Question: I have the following code that I want to modify so that the tbody can have a scrollbar without the thead moving:
'''
<table class="sortable">
<thead border="0" cellspacing="0" cellpadding="2" align="left" style="position:relative; bottom:-3px; left:0px;">
<tr>
<%
For i = 0 to Ubound(hdVals)
if i = 0 then
response.Write "<td class=""symbollng"" valign=""bottom"" style=""border-right:0px; border-left:0px;"">" & hdVals(i) & "</td>" & vbnewline
elseif i = 1 then
response.Write "<td class=""close-hd"" valign=""bottom"">" & hdVals(i) & "</td>" & vbnewline
else
dstrVals(i-2,0) = hdVals(i)
response.Write "<td class=""col-hd-wd"" valign=""bottom"">" & hdVals(i) & "</td>" & vbnewline
end if
Next
%>
</tr>
</thead>
<tbody class="scrollContent">
<%
EO = "odd"
For i = 1 to Ubound(tmpRows)-1
if EO = "odd" then
response.Write "<tr class=""grey"">" & vbnewline
else
response.Write "<tr>" & vbnewline
end if
tmpRowVals1 = split(tmpRows(i),"=")
tmpRowVals = split(tmpRowVals1(1),":")
For j = 0 to Ubound(tmpRowVals)
if j = 0 then
response.Write "<td class=""symbollng""><span title=""" & tmpRowVals(j) & """>" & tmpRowVals(j) & "</span></td>" & vbnewline
elseif j = 1 then
if trim(tmpRowVals(j)) = "" then
response.Write "<td class=""close"">&nbsp;</td>" & vbnewline
else
response.Write "<td class=""close""><span title=""" & tmpRowVals(j) & """>" & tmpRowVals(j) & "</span></td>" & vbnewline
end if
else
Call addToDistChart(j-2,tmpRowVals(j))
gTime = hdVals(j)
response.Write getCellColorWithClick(curlv(tmpRowVals(j)),tmpRowVals(0),gSec,gChar,gTime)
end if
Next
response.Write "</tr>" & vbnewline
if EO = "odd" then
EO = "even"
else
EO = "odd"
end if
Next
%>
</tbody>
</table>
'''
Here is a picture of the design I have so far for the table:

Hopefully its a small edit in my code since dealing with tables has been a pain :(
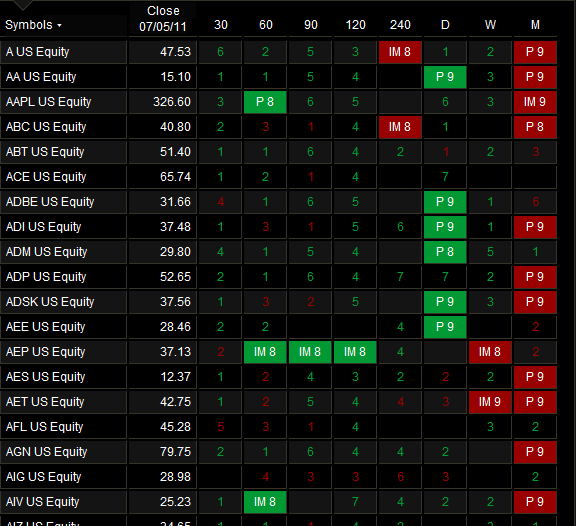
Answer: Found a solution, its a jquery plugin that formats tables and autodetects the values in the columns which can sort them correctly. It also produces a nice ui interface that can be styled to your liking:
<URL>